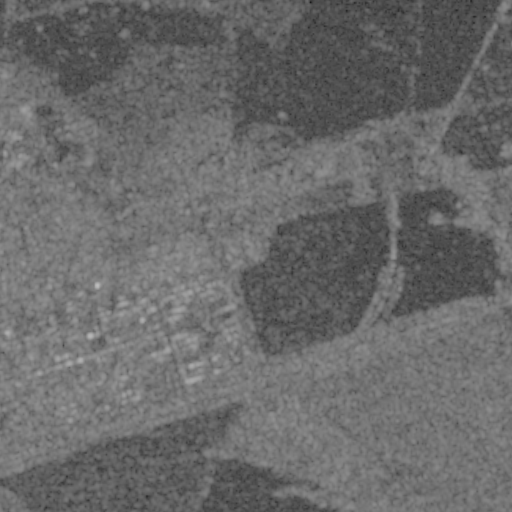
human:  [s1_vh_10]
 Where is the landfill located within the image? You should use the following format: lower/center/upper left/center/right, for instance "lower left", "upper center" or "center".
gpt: The landfill is located in the upper left of the image.
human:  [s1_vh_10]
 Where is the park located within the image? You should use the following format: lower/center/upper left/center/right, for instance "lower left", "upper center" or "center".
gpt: The park is located in the upper center of the image.
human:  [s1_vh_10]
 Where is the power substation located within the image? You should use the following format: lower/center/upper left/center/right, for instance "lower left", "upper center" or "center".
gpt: The power substation is located in the center left of the image.
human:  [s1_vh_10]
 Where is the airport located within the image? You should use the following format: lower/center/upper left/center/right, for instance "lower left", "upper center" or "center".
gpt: There is no airport in the image.

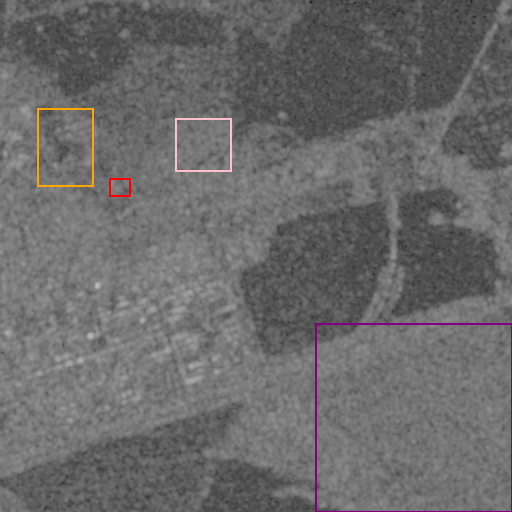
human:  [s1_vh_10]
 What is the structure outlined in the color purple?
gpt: The structure outlined in purple is a crop field.
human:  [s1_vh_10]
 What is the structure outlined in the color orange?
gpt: The structure outlined in orange is a landfill.
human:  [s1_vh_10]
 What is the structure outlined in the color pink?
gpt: The structure outlined in pink is a park.
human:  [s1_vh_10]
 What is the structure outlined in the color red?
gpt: The structure outlined in red is a power substation.
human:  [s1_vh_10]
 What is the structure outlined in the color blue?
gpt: There is no blue outline.